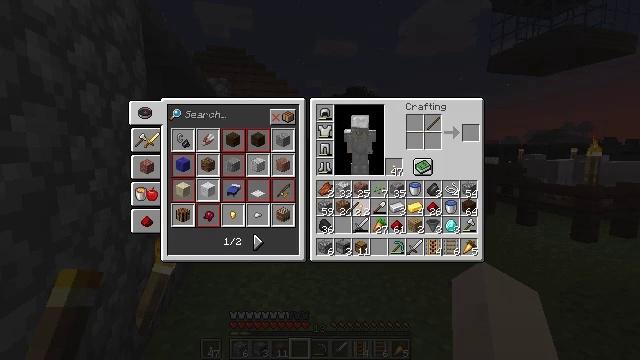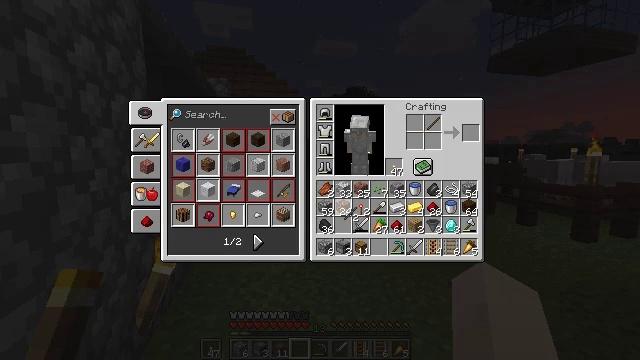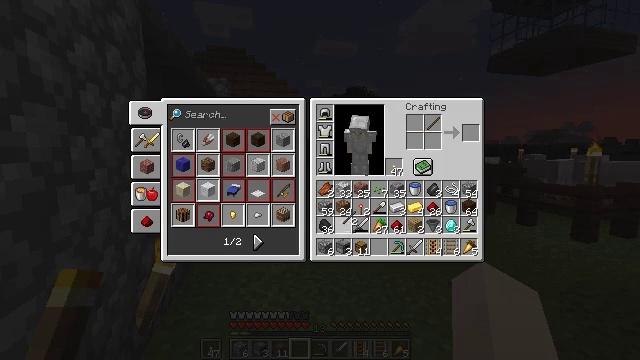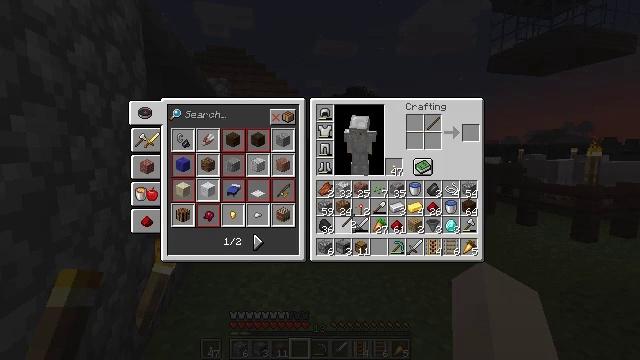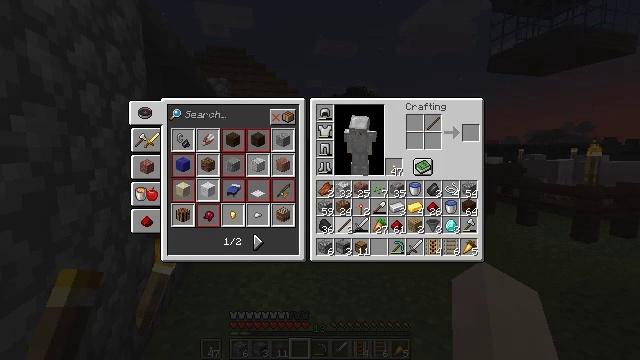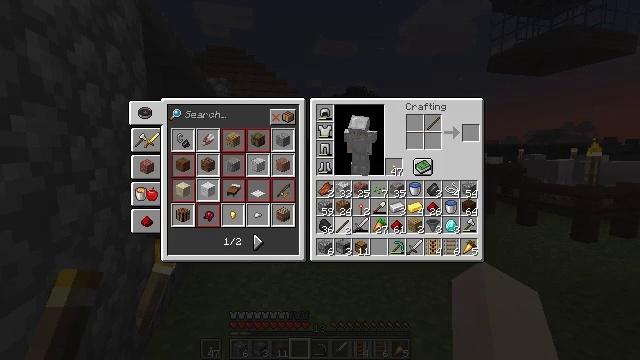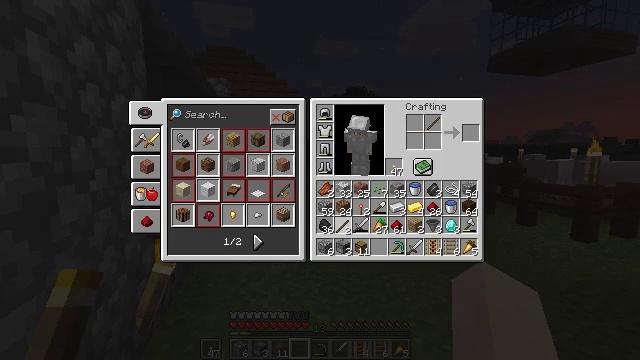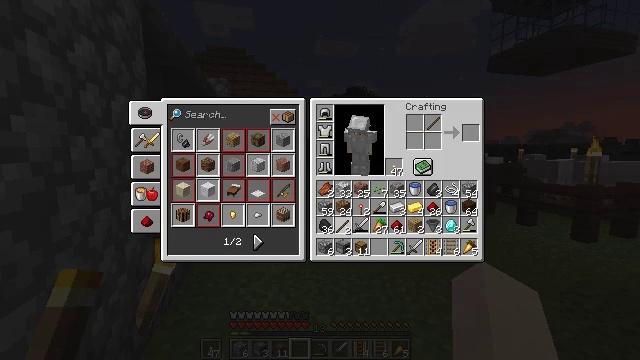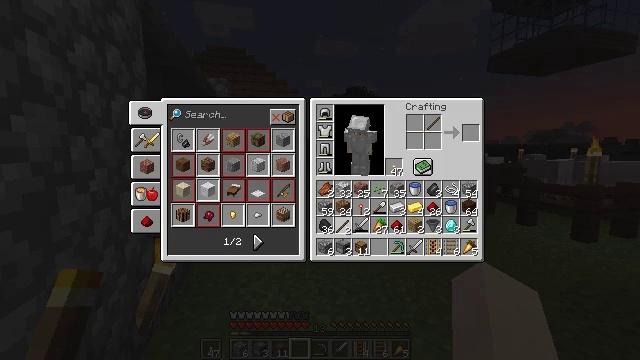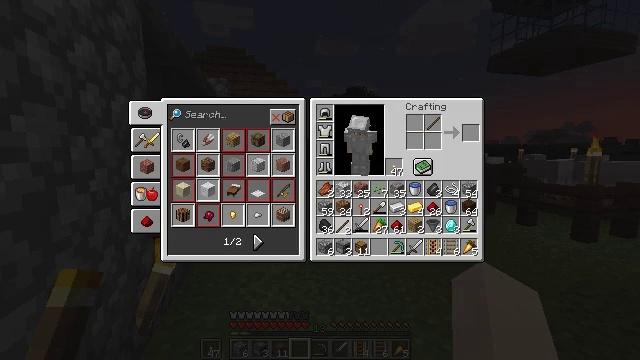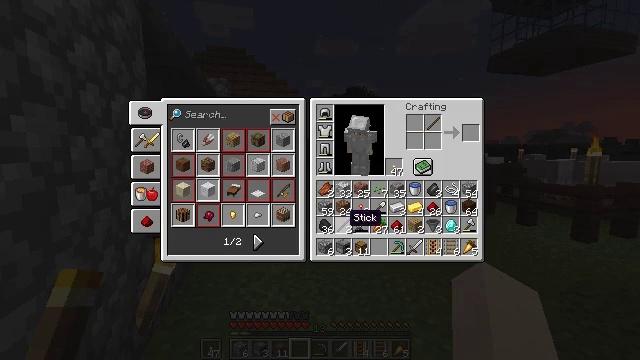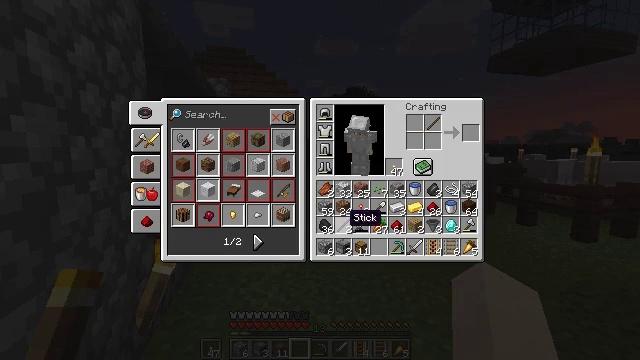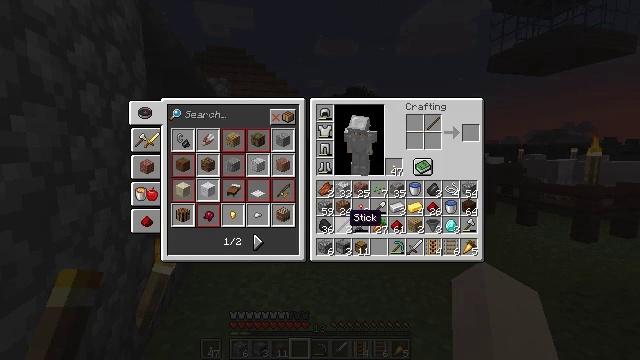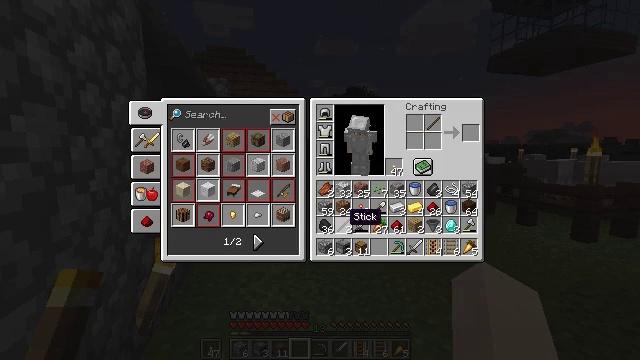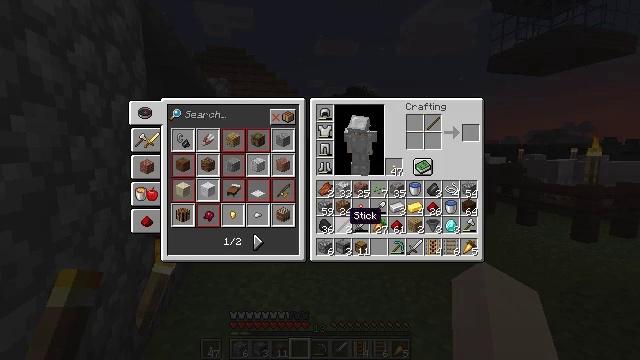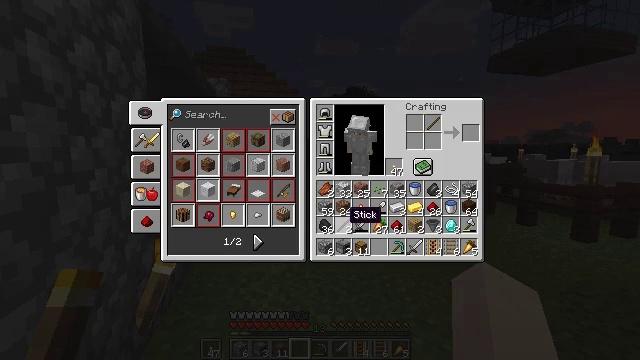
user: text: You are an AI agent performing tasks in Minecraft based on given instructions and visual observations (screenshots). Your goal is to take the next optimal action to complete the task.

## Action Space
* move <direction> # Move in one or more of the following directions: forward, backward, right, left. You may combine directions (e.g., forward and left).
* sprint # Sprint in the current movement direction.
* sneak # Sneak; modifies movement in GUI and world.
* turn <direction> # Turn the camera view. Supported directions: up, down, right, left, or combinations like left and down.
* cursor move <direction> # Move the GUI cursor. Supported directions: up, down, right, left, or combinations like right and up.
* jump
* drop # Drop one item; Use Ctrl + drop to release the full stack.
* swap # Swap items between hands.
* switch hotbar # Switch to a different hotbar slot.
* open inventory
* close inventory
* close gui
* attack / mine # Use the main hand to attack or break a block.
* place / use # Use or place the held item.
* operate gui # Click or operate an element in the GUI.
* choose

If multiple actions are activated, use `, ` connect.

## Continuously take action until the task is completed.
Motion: motion action
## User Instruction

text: Craft a lever.
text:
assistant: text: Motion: no_op
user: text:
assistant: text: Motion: no_op
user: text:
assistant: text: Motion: no_op
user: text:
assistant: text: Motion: no_op
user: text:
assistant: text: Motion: no_op
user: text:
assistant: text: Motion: no_op
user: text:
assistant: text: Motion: no_op
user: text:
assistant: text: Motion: attack / mine
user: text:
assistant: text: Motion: attack / mine
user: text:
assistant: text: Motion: no_op
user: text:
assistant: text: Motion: no_op
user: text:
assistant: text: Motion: no_op
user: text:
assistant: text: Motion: no_op
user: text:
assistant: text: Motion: no_op
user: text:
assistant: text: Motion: no_op
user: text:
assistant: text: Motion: no_op
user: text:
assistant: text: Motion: no_op
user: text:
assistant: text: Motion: no_op
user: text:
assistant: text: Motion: turn right
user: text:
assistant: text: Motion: turn right
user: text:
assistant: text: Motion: turn right
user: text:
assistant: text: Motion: no_op
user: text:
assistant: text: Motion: no_op
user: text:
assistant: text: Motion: no_op
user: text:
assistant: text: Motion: no_op
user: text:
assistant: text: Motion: no_op
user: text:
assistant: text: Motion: no_op
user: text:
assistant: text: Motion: no_op
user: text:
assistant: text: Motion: no_op
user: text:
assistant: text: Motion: no_op